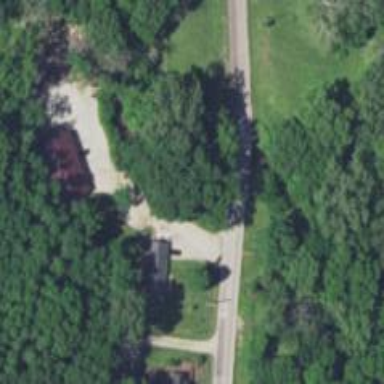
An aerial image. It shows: Driveway.